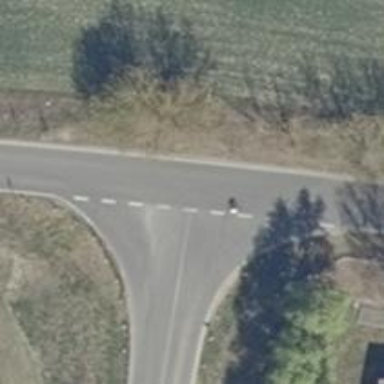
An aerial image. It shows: Road with "give way" sign.